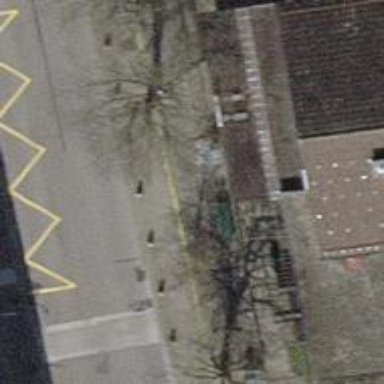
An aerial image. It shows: Bench.